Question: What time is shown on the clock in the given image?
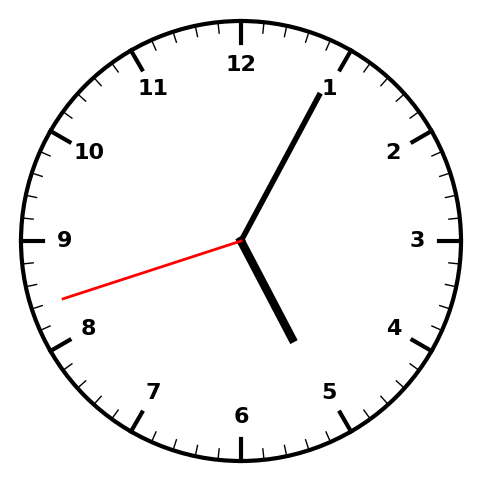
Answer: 05:04:42